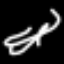
Label: squiggle